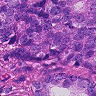
Metastatic tissue present: yes